Field crop: maize
Growth stage: 2
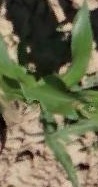
Species: maize